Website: bh-photo
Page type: payment
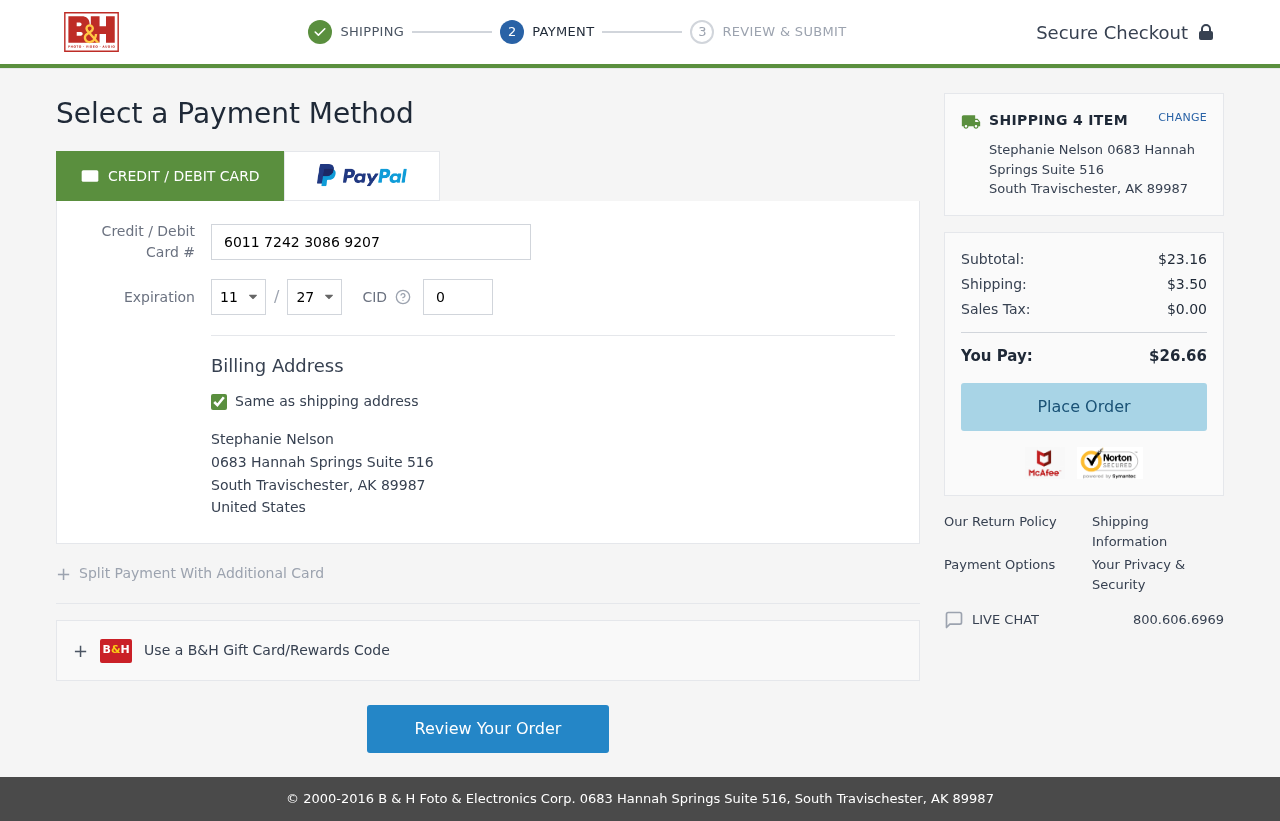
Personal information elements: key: PII_CARD_CVV
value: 054
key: PII_CARD_EXPIRY_MONTH
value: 11
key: PII_CARD_EXPIRY_YEAR
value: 27
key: PII_CARD_NUMBER
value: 6011 7242 3086 9207
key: PII_CITY
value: South Travischester
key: PII_COUNTRY
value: United States
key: PII_FULLNAME
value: Stephanie Nelson
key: PII_POSTCODE
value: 89987
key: PII_STATE_ABBR
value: AK
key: PII_STREET
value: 0683 Hannah Springs Suite 516
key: PII_FULLNAME2
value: Stephanie Nelson
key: PII_STREET2
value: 0683 Hannah Springs Suite 516
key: PII_CITY2
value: South Travischester
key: PII_STATE_ABBR2
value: AK
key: PII_POSTCODE2
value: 89987
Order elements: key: ORDER_NUM_ITEMS
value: SHIPPING 4 ITEM
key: ORDER_SUBTOTAL
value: $23.16
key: ORDER_SHIPPING_COST
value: $3.50
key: ORDER_TAX
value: $0.00
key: ORDER_TOTAL
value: $26.66